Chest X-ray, AP view. Patient: 35 years old, sex M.
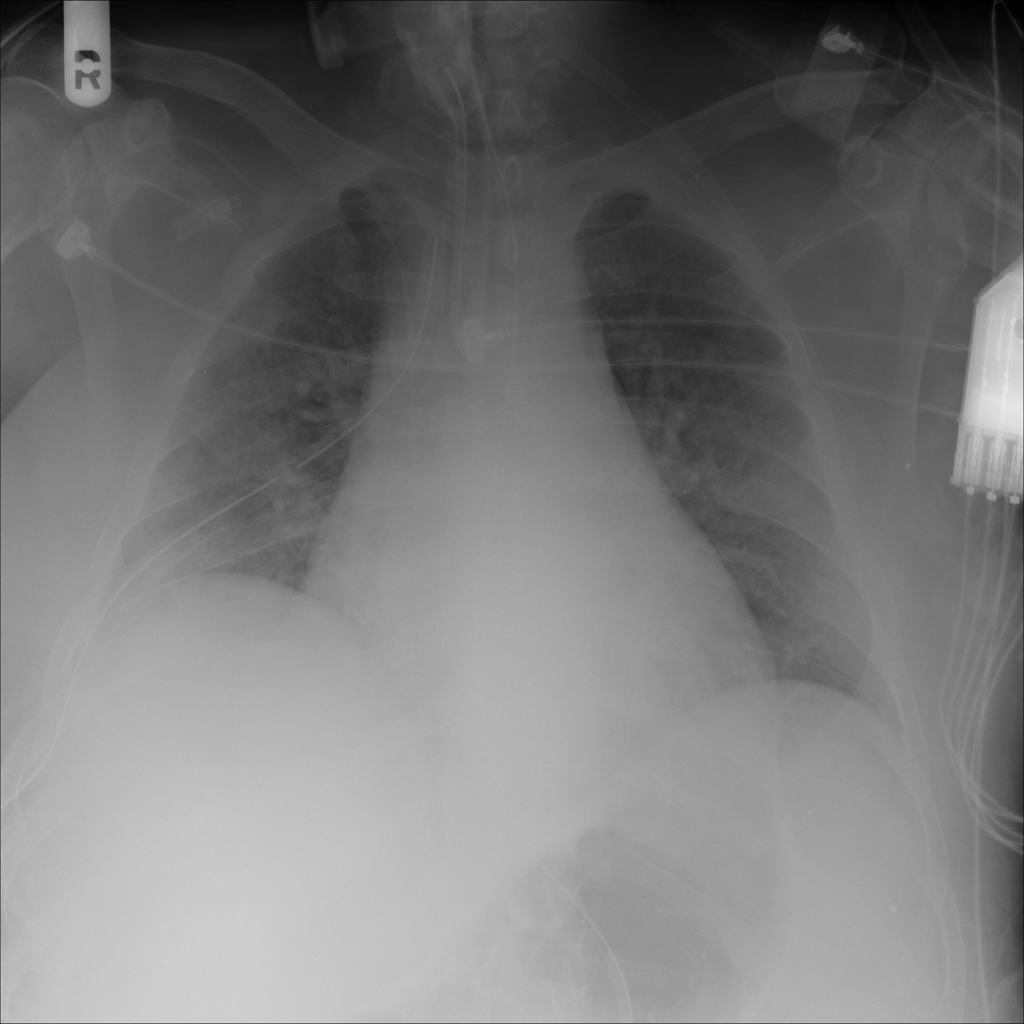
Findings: No Finding